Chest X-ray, PA view. Patient: 60 years old, sex M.
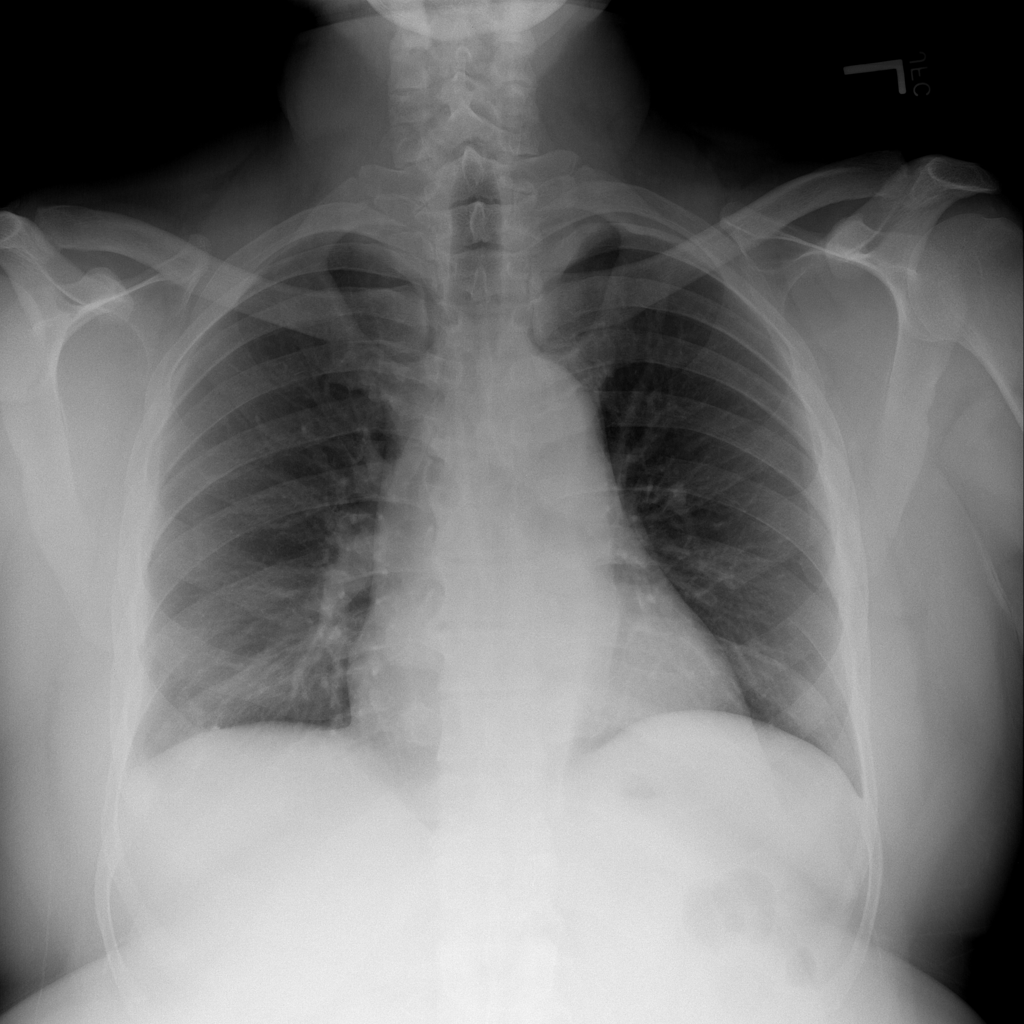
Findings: No Finding